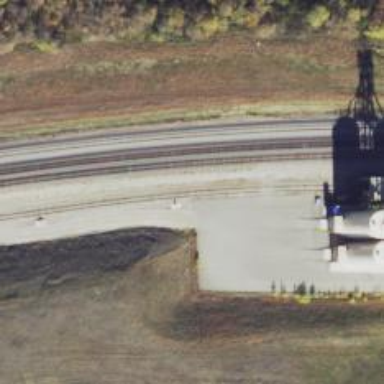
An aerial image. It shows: Railway siding for service.